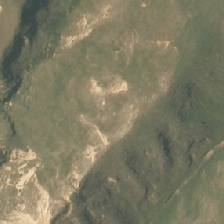
Land cover: low_producing_grassland